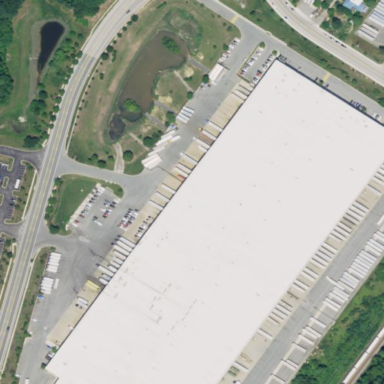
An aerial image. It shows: Warehouse.